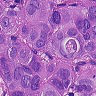
Metastatic tissue present: yes